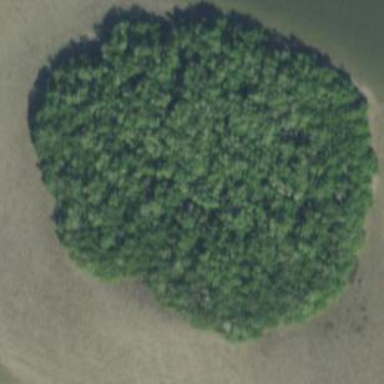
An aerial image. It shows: Image showing island.